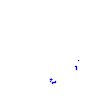
Particle: proton